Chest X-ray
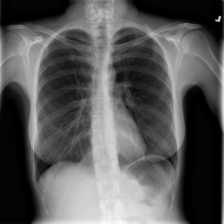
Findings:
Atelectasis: negative
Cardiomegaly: negative
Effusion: negative
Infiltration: negative
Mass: negative
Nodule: negative
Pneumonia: negative
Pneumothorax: negative
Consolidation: negative
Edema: negative
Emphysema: negative
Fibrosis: negative
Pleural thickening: negative
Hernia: negative